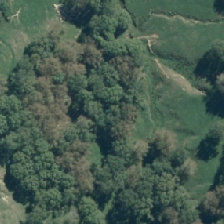
Land cover: deciduous_hardwood